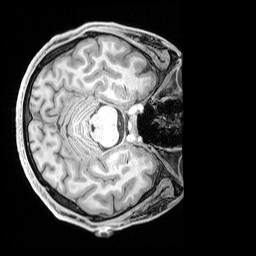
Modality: T1w
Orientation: axial
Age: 24
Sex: male
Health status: healthy
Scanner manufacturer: siemens
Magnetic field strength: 3 T
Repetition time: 1.65 s
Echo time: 0.00182 s